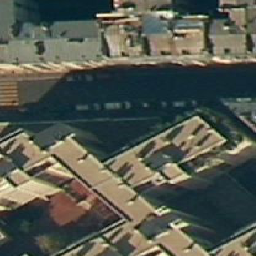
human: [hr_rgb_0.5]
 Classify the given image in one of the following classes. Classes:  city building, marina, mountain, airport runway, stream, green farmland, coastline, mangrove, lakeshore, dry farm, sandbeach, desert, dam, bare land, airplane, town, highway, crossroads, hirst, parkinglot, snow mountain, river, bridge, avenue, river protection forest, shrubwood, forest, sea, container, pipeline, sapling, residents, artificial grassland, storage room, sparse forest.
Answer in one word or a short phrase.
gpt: city building